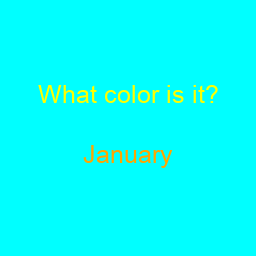
Color: orange
Background color: cyan
Question text color: yellow